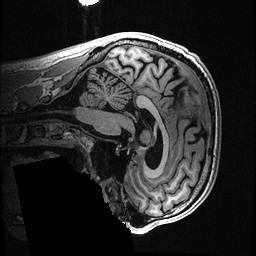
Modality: T1w
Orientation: sagittal
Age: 42
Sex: male
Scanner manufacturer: ge
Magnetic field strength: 3 T
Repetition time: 0.006952 s
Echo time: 0.00292 s